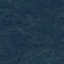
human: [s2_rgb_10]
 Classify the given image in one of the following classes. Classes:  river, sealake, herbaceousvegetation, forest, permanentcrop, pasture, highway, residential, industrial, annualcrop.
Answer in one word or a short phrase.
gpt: Forest